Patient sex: M
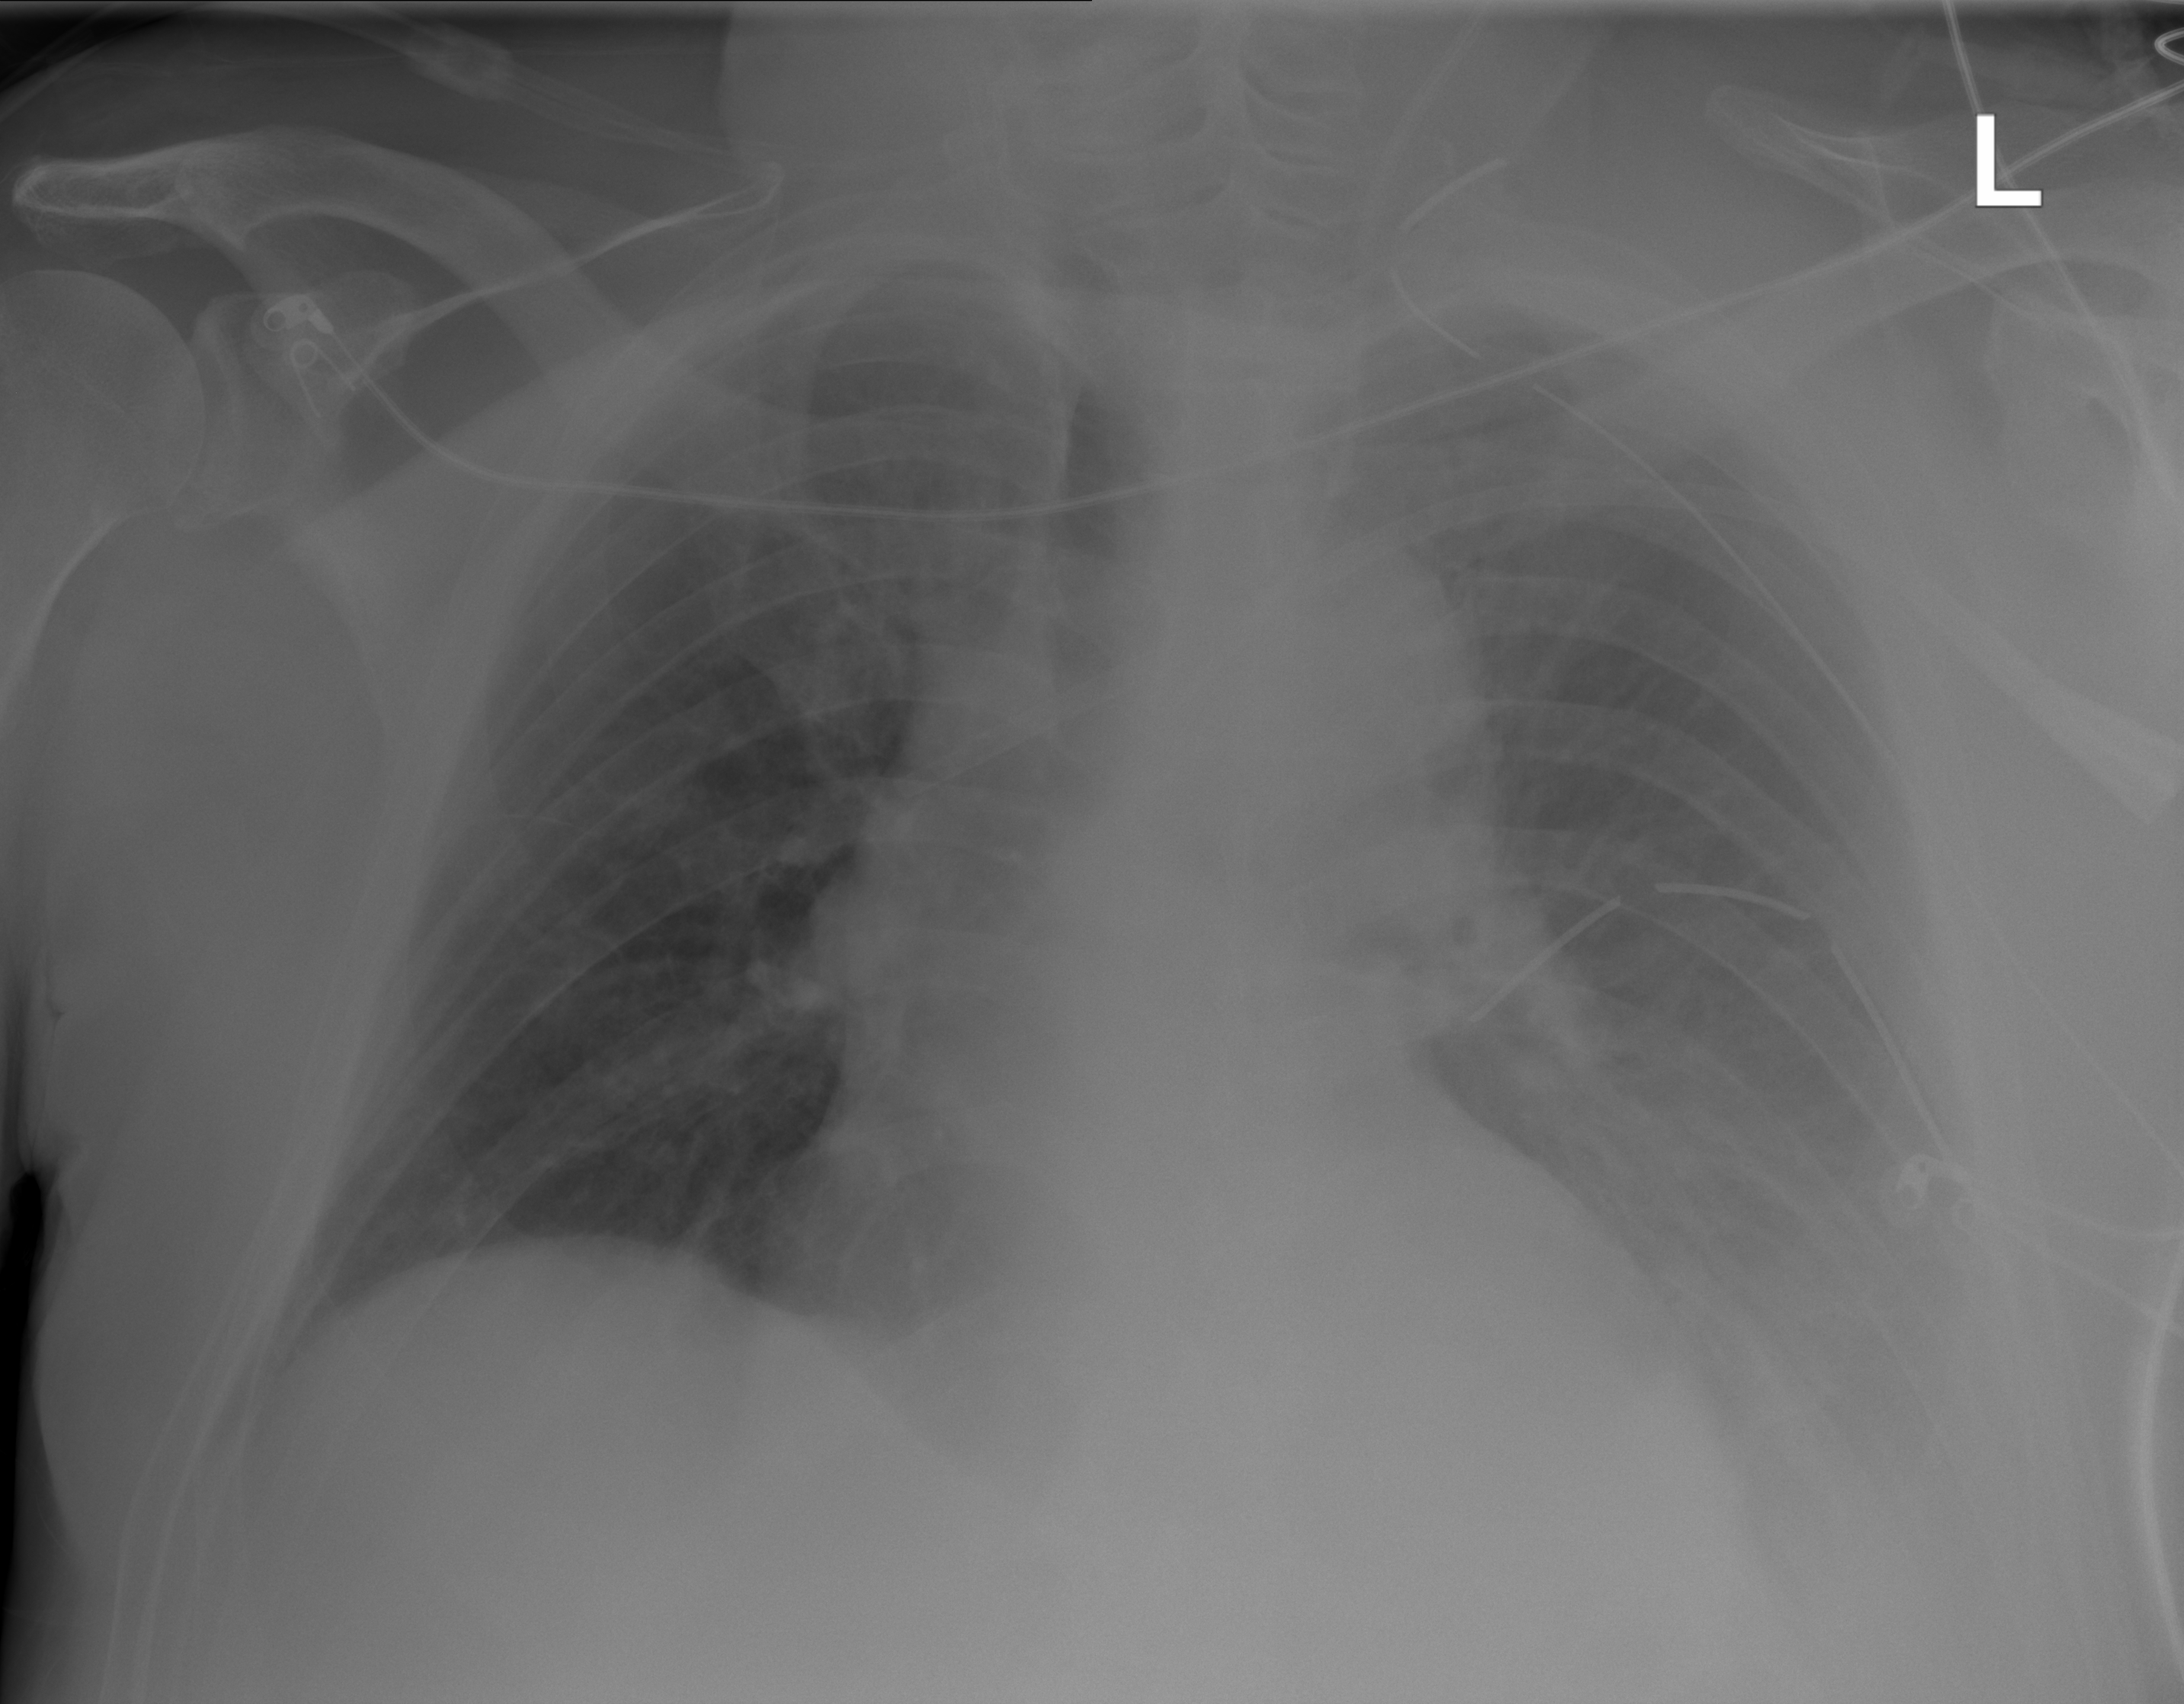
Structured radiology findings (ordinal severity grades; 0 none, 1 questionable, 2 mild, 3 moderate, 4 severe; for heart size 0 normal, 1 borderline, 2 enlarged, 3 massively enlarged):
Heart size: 2
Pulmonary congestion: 0
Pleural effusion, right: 0
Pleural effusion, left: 3
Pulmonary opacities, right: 0
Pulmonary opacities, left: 0
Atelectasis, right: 0
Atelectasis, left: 2